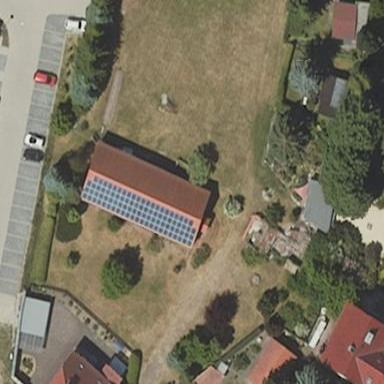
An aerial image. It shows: Shed building.